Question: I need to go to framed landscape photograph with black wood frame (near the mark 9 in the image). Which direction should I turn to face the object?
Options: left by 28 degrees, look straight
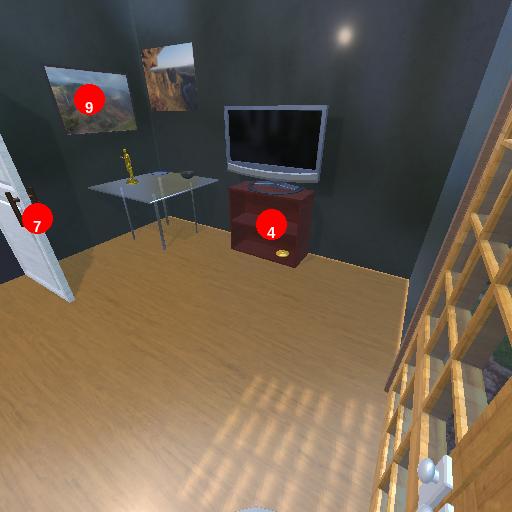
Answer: left by 28 degrees